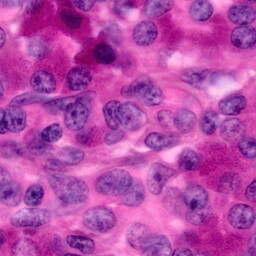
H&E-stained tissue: Pancreatic